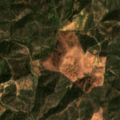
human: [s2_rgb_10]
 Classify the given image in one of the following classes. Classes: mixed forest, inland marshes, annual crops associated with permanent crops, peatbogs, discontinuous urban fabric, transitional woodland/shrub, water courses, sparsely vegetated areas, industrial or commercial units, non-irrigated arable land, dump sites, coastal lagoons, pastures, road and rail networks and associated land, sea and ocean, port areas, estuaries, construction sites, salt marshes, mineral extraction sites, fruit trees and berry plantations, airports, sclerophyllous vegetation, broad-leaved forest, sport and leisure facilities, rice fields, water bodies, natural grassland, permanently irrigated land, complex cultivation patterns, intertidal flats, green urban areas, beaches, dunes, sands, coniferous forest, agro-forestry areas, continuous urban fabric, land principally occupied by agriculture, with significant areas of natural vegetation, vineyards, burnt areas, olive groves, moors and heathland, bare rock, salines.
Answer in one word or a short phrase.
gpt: mixed forest, transitional woodland/shrub